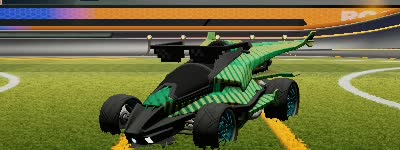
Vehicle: aftershock